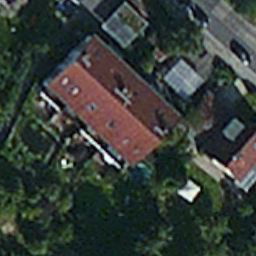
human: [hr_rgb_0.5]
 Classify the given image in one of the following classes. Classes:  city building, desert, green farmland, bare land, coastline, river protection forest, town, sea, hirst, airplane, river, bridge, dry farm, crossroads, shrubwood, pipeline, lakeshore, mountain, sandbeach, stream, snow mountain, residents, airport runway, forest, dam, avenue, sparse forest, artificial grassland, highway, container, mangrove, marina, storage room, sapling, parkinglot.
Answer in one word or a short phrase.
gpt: residents